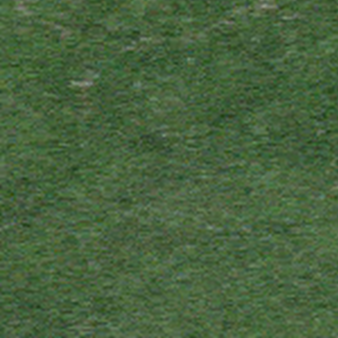
Label: other